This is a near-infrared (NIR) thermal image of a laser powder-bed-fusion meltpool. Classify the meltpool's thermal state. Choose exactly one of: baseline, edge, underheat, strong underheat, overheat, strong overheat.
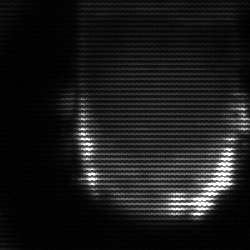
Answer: baseline